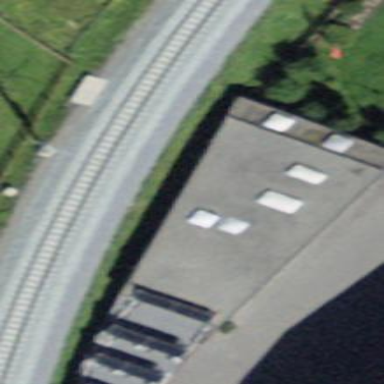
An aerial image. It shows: Building with flat roof.